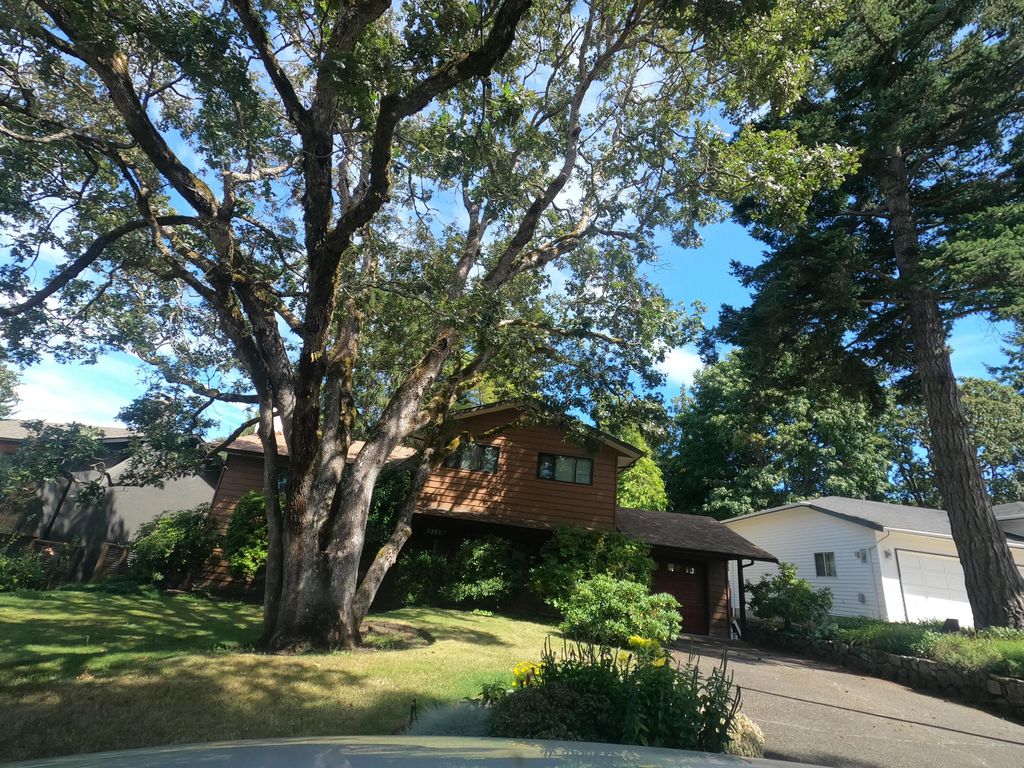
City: victoria